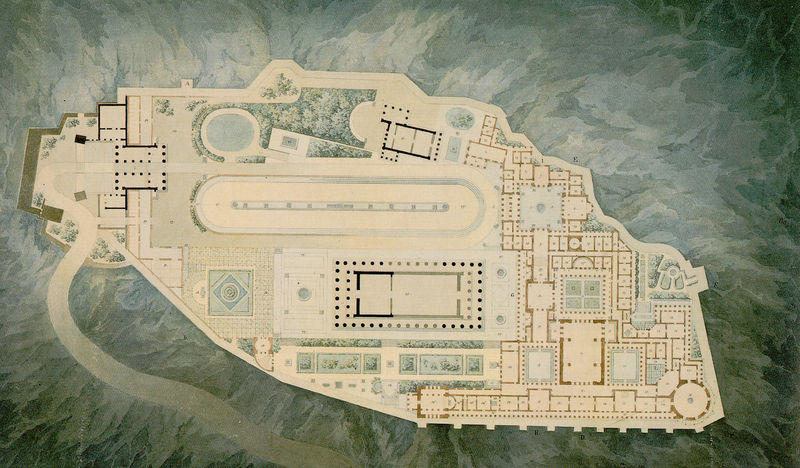
Titel: Enrtwurf einer königlichen Residenz auf der Akropolis: Grundriß
Künstler: Karl Friedrich Schinkel
Standort: München
Institution: Staatliche Graphische Sammlung
Schlagwörter: berg, blau, felsen, gemälde, meer, vogel, wasser, weiß, bäume, grün, landschaft, see, stadt, teich, braun, grau, raum, schwarz, skizze, strasse, säule, säulen, türkis, zeichnung, zimmer, anlage, gebäude, park, parkanlage, schloss, weg, beige, architektur, barock, stein, bild, bach, häuser, kirche, pfad, wege, insel, gold, wald, anhöhe, brunnen, kreis, oval, pferd, rund, turm, bassin, garten, keramik, springbrunnen, papier, perspektive, abhang, berge, gebirge, gipfel, gelände, türe, saal, vogelperspektive, französisch, könig, tor, umriss, arena, befestigung, aufsicht, punkte, eingang, antike, burg, eckig, türme, palast, seen, festung, symmetrisch, berggipfel, fliesen, zirkus, topografie, kachel, räume, entwurf, rom, ecken, römer, karte, anwesen, mauern, residenz, griechisch, struktur, pferderennen, bahn, griechenland, beet, beete, auffahrt, plan, gärten, fontäne, königlich, tempel, plateau, pavillon, orangerie, quadrat, römisch, forum, forum romanum, athen, akropolis, säulenhalle, grundriss, aufbau, schlossanlage, rotunde, stadion, lageplan, gartenanlage, agora, thermen, schlosspark, planung, stadtplan, gartenplan, lage, zimmerflucht, architektonisch, circus, pallas, rennbahn, circus maximus, überblick, palat, höhenburg, pferdebahn, feuerwerk, antile, urg, garen, kurpark, arte, wasserspiele, plan skizze, französischer garten, pferderennbahn, bodenbild, felsenburg, hypodrom, spielanlagen, sportstätte, tempelbezirk, hippodrom, g, geländeplan, parterrre, rnnbahn, reitbahn, teatron, hipodrom, konstrukti0on